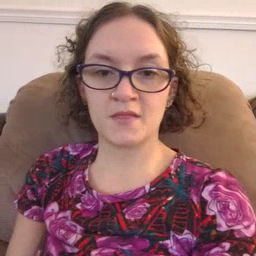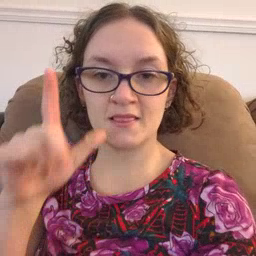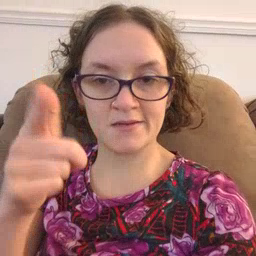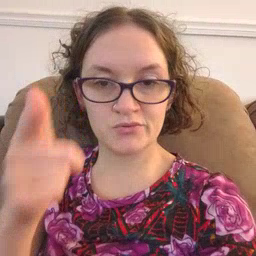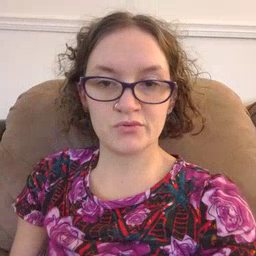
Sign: later